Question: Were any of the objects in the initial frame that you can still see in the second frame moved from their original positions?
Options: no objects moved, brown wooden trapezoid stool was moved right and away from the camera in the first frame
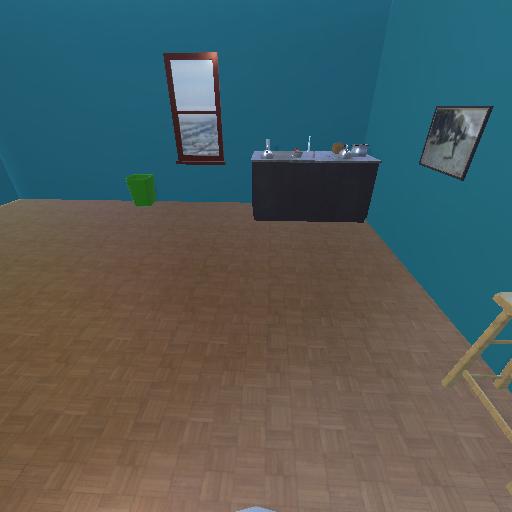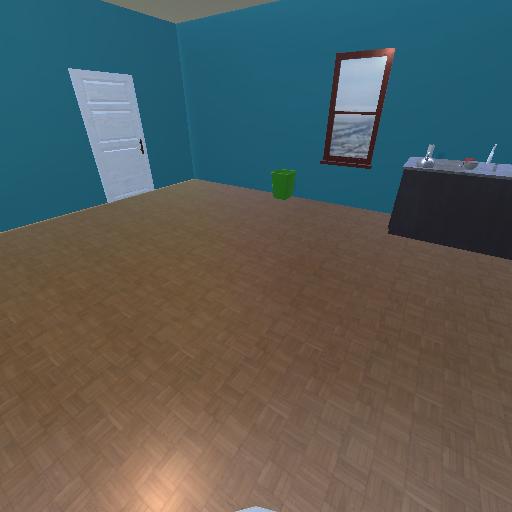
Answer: no objects moved